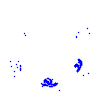
Particle: proton